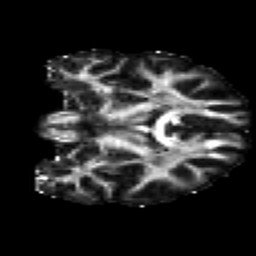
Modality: FA
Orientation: coronal
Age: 27
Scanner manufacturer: siemens
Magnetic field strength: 3 T
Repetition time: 2.2 s
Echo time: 0.084 s